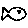
Label: fish